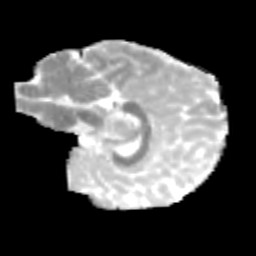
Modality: MD
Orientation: sagittal
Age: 13
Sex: female
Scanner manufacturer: siemens
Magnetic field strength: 3 T
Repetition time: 3.8 s
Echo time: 0.07 s